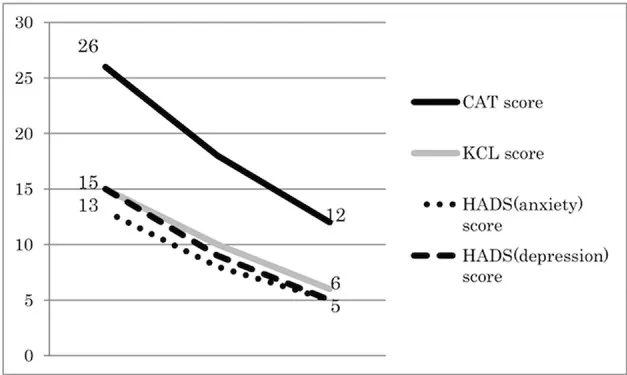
Changes in important factors of frailty and COPD during Ninjin'yoeito therapy. Ninjin'yoeito administration improved the patient's KCL, CAT, and HADS scores. The KCL comprises 25 items divided into seven categories: physical strength, nutritional status, oral function, socialization, memory, mood, and lifestyle. The CAT comprises 8 items that assess the various COPD symptoms. The HADS is used to measure the level of anxiety and depression and comprises 14 items.
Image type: chart (chart)